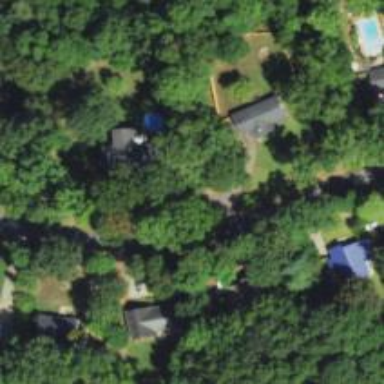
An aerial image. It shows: Driveway.